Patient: sex M, age 51
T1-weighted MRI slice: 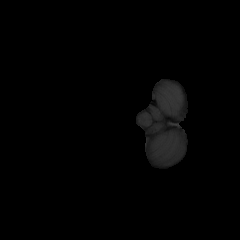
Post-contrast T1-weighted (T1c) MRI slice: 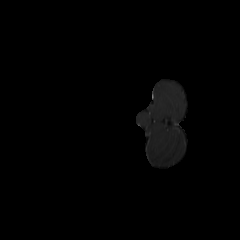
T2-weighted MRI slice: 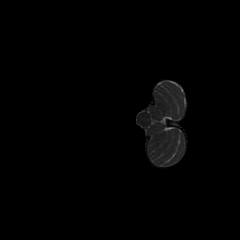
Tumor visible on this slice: no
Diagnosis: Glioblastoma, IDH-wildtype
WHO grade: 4